Field crop: maize
Growth stage: 2
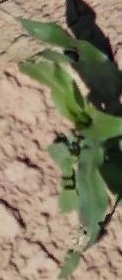
Species: maize